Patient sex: F
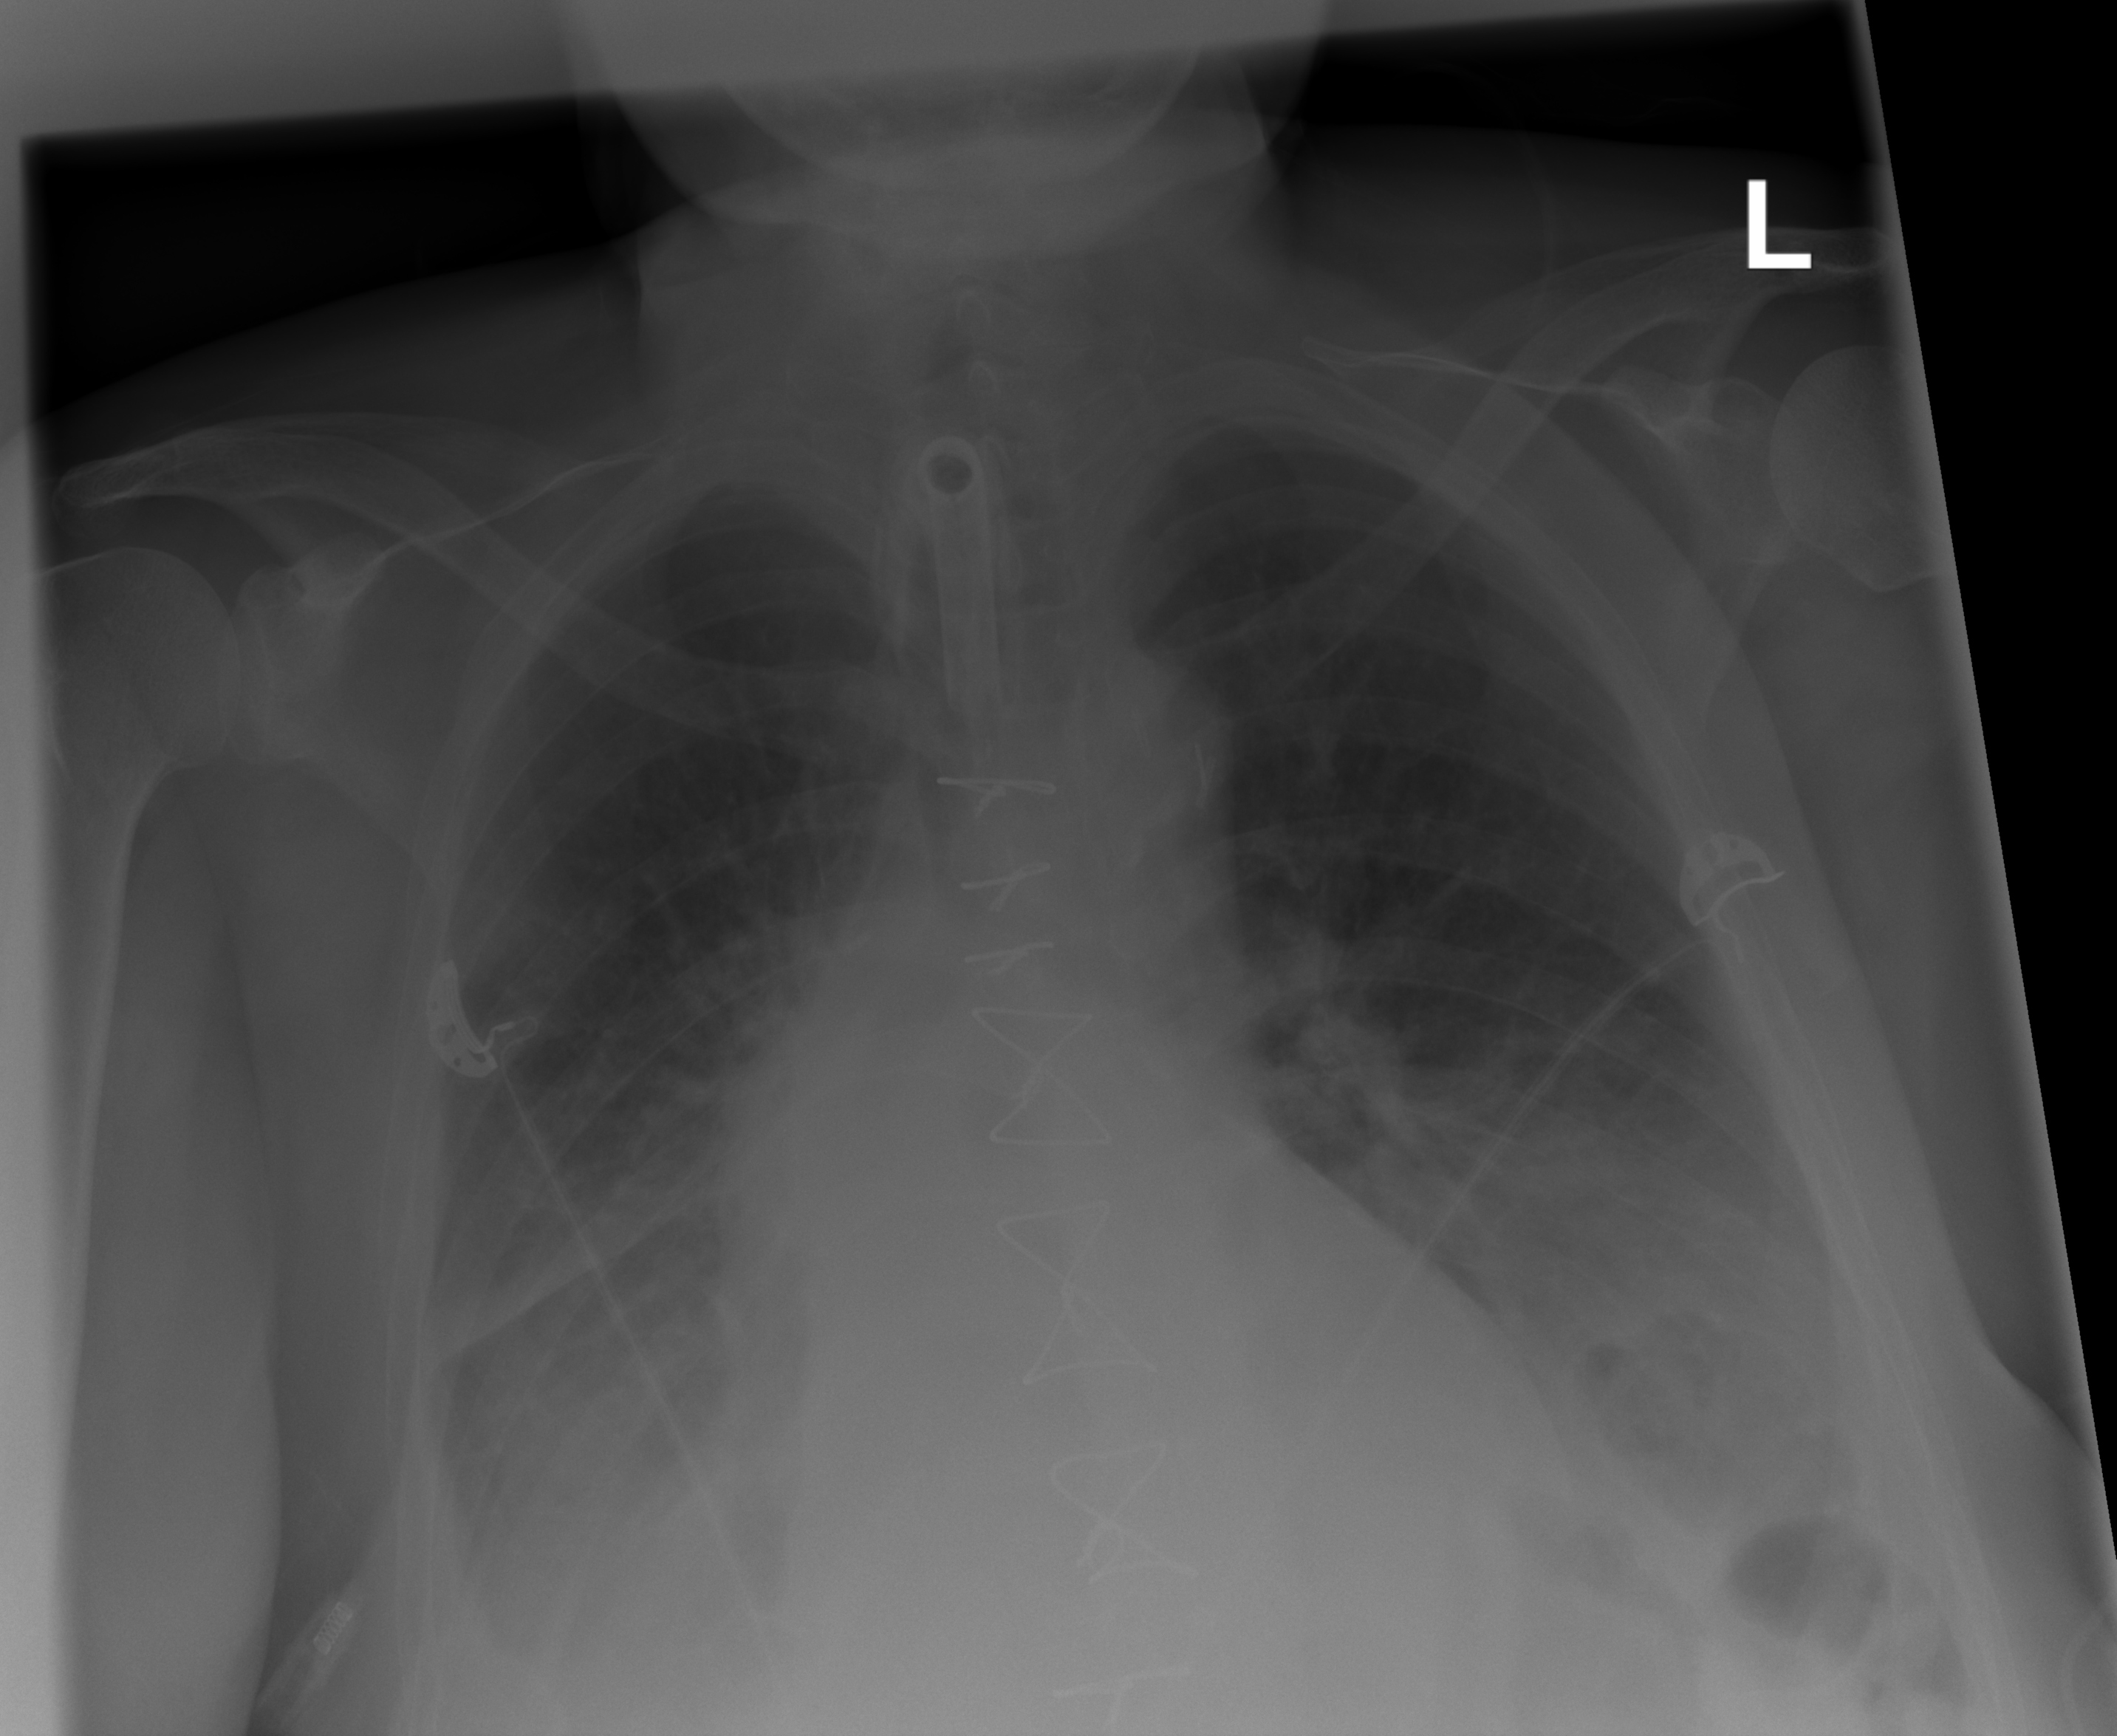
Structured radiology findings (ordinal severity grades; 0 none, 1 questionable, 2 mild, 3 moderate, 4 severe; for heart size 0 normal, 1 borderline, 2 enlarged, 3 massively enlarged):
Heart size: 0
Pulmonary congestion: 0
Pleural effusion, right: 3
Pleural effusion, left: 3
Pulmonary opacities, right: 0
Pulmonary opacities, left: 0
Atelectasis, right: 3
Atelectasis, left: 3